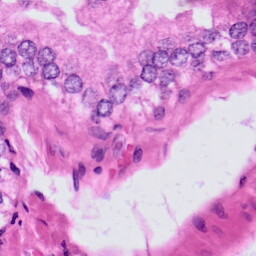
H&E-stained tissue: Prostate